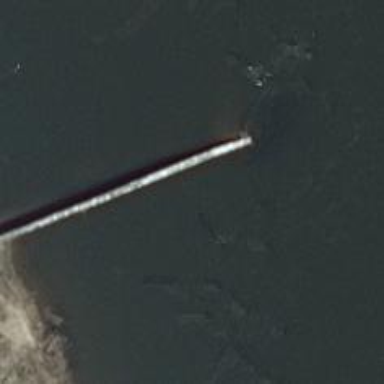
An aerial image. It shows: Breakwater structure.